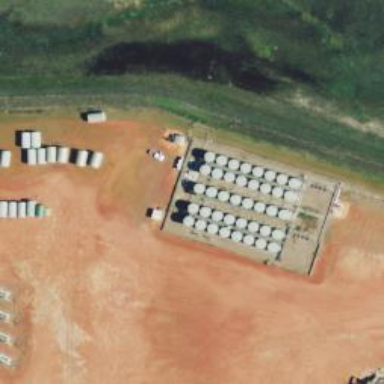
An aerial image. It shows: Storage tank with man-made structure.